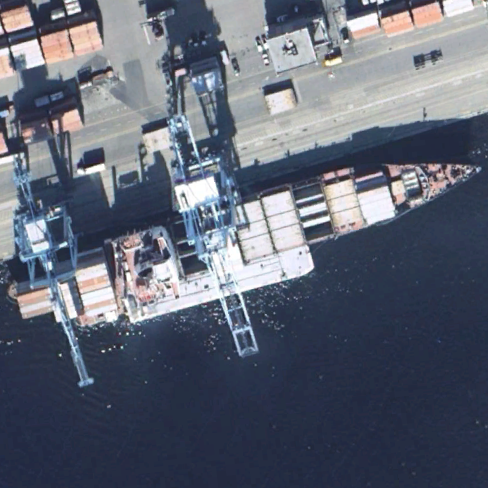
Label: civil